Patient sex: F
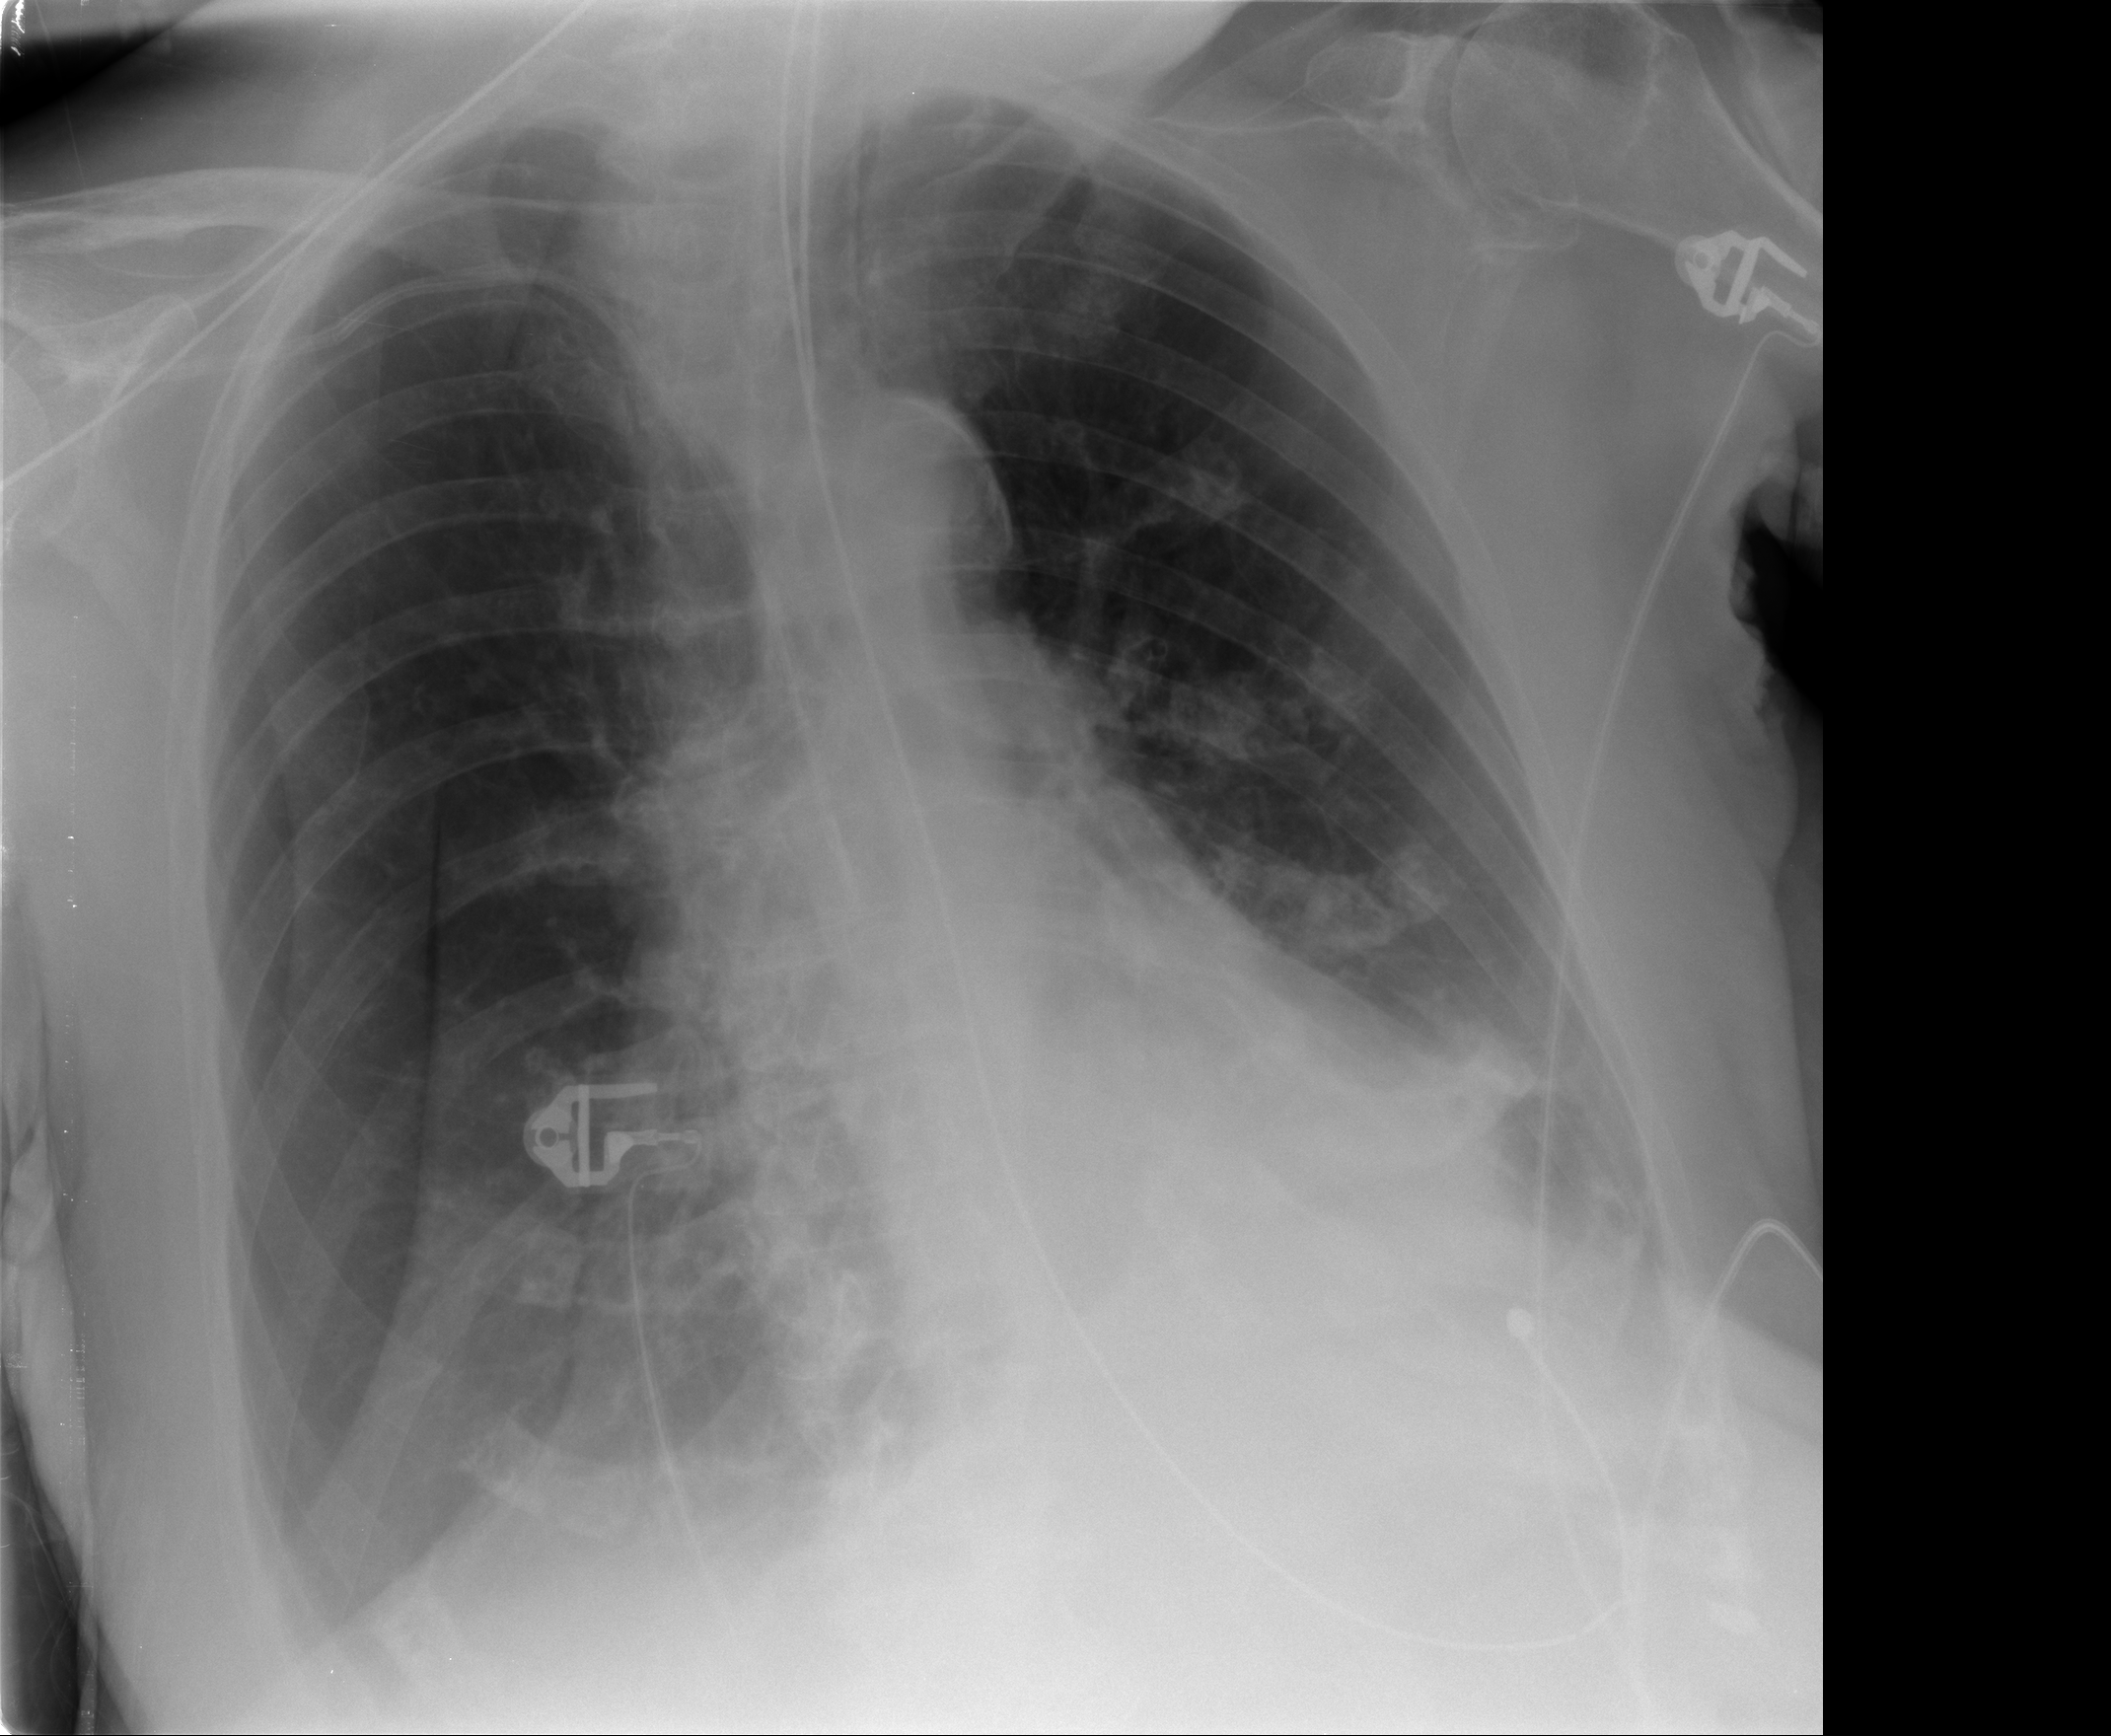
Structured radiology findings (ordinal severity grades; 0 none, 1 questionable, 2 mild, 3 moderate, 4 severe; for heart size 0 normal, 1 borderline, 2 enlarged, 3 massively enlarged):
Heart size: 0
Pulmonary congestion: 0
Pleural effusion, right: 1
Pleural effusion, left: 2
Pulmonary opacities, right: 1
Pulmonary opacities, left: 0
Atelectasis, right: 2
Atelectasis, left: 1